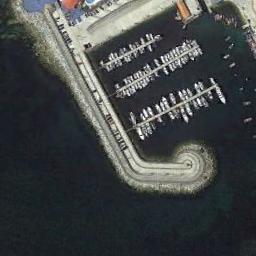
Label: harbor